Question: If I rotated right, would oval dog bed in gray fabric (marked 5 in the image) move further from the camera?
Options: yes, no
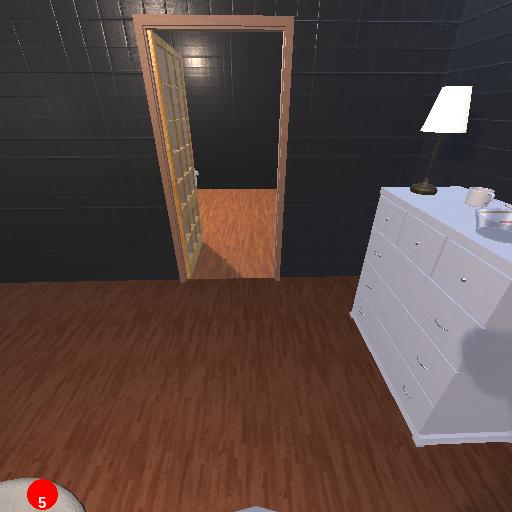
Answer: yes